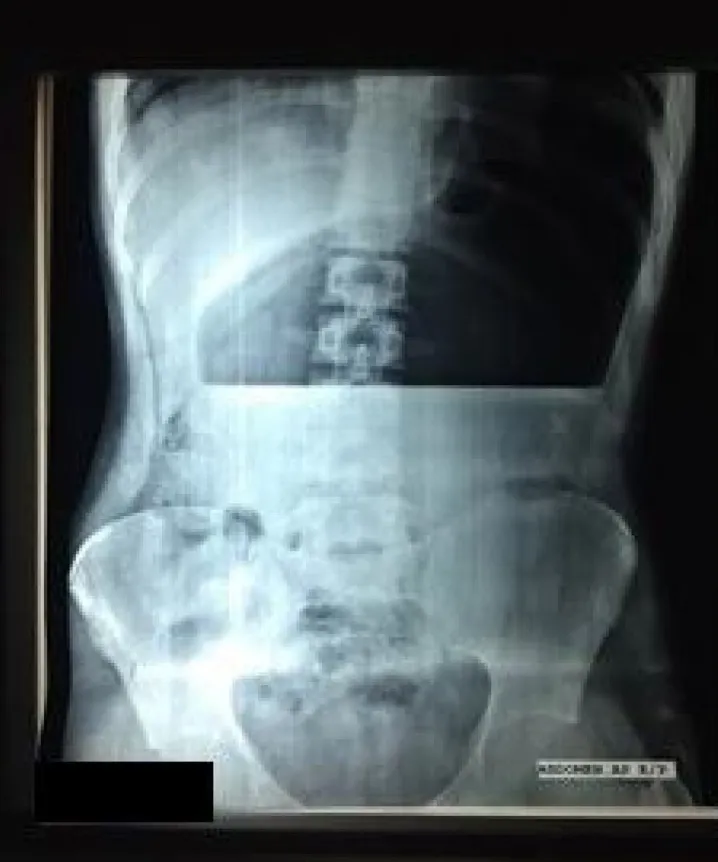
X ray abdomen reveals a hugely distended.
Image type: radiology (x_ray)